Question: I deployed an application with a ear file and am unable to invoke the application with below URL
'''
http://localhost:8989/RetailProducts/faces/eBusiness.jsp
'''
I created the dynamic project and did all the stuff for UI. I then created the EJB project and completed all the stuff required for EJB.
When I deploy above modules independently on the server it is working fine with above URL.
When I create new enterprise project and create the EAR file I'm getting 404 response. What am I doing wrong?
Below is the image of package structure.

This is the message getting on the console
> SEVERE: PWC6117: File
"C:\glassfish3\glassfish\domains
etailproduct\docroot\RetailProducts
aces\eBusiness.jsp"
not found
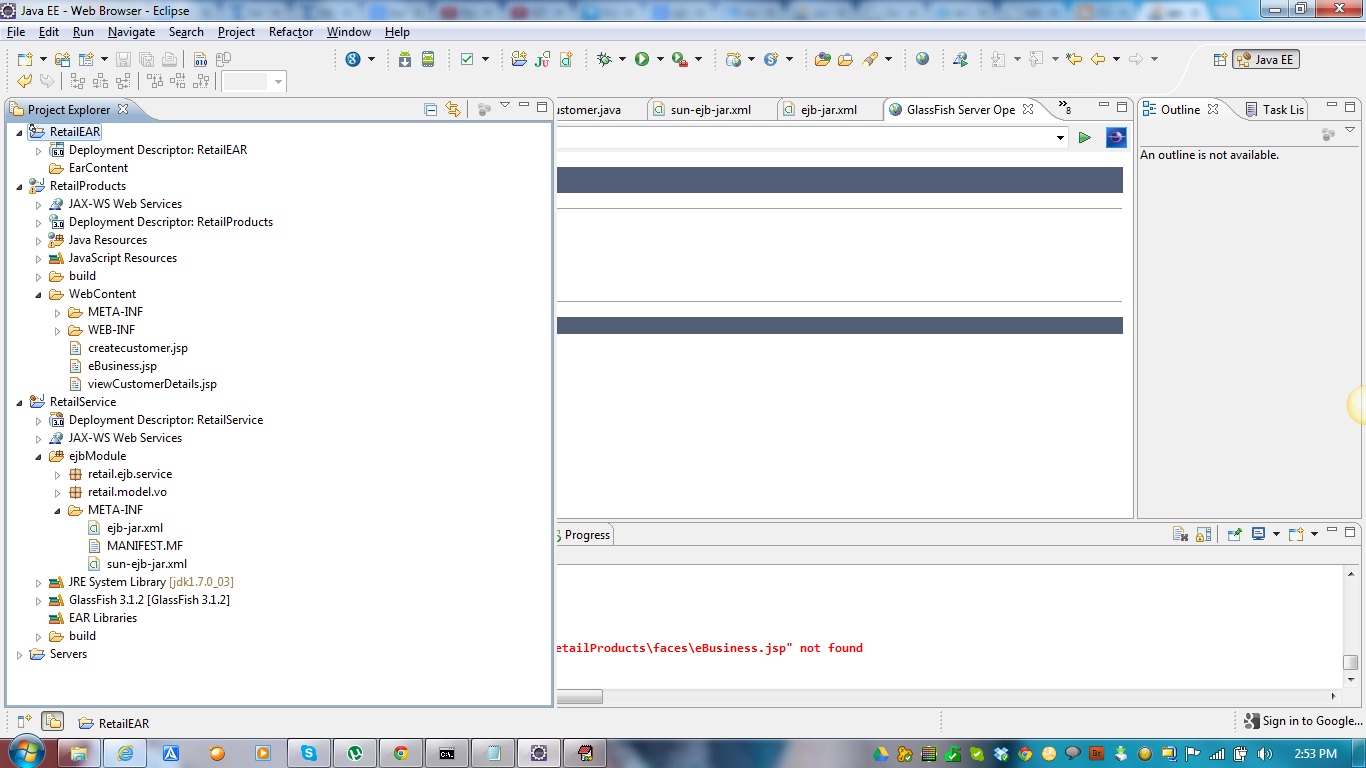
Answer: Open eBussiness.jsp page, right click on it, then choose 'Run'.
Check the URL on the browser now.
Hope you get it.